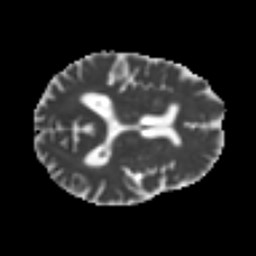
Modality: MD
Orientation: axial
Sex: female
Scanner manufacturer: ge
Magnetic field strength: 3 T
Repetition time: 7 s
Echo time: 0.08 s